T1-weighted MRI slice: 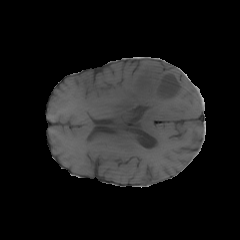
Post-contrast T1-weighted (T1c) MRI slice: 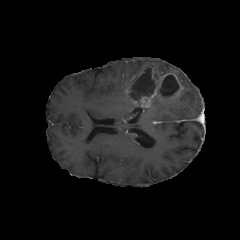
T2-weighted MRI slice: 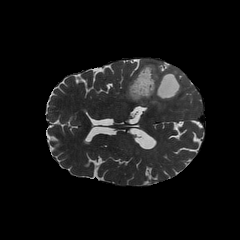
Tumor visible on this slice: yes